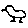
Label: bird